Question: I have just created a side menu using library 'SWRevealViewController' in IOS. I want to set title for my side menu when i click on side menu icon.
I tried the below code but it is not working.
'''
#import "MenuViewController.h"
#import "SWRevealViewController.h"
@interface MenuViewController ()
@end
@implementation MenuViewController
- (void)viewDidLoad {
[super viewDidLoad];
// Do any additional setup after loading the view.
self.title = @"My test title";
'''
Here the MenuViewController is the Subclass of TableViewController
for example

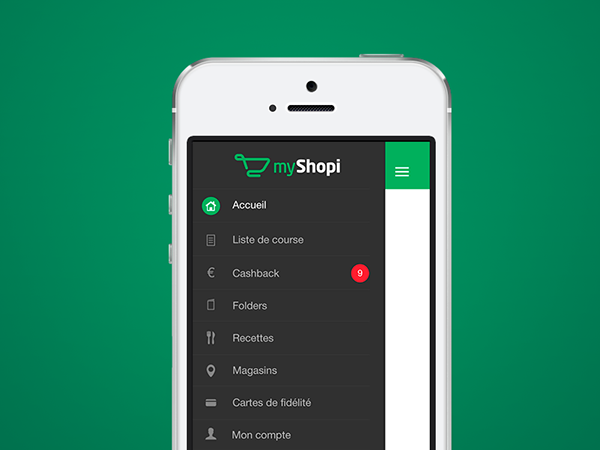
Answer: in 'TableviewConroller'
'''
on your indexpath (0) , set as your title
'''
'''
remove the tableviewController and add one UIViewController and embed with tableView and UIlabel
-- UIViewController
-- UIlabel
--UITableview
'''